Question: Would it be possible to create this circle with HTML and CSS?

I could use svg, but I'm thinking I can't create text around it.
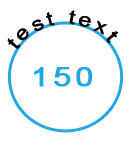
Answer: Here is an example:: <URL>
'''
<svg xmlns:svg="http://www.w3.org/2000/svg" xmlns:xlink="http://www.w3.org/1999/xlink" xmlns="http://www.w3.org/2000/svg" version="1.1">
<defs>
<path id="text_0_path" d="M 100 150 A 100 100 0 1 1 300 150"/>
</defs>
<use xlink:href="#text_0_path" stroke="blue" fill="none"/>
<g font-family="Arial" font-size="18px">
<text text-anchor="middle">
<textPath xlink:href="#text_0_path" startOffset="50%">Test Text</textPath>
</text>
</g>
</svg>
'''